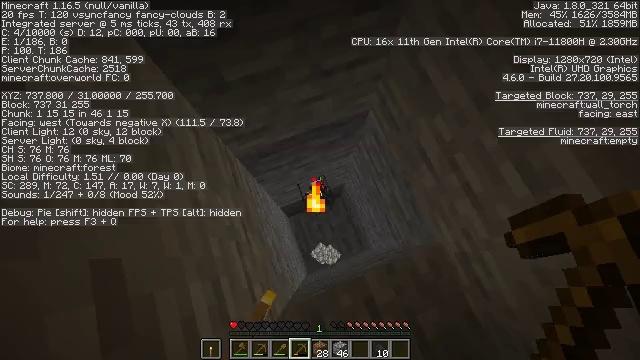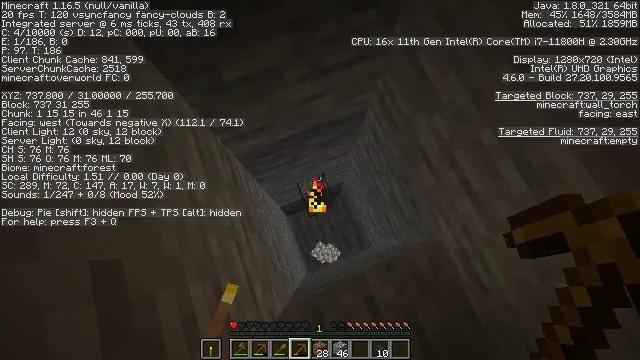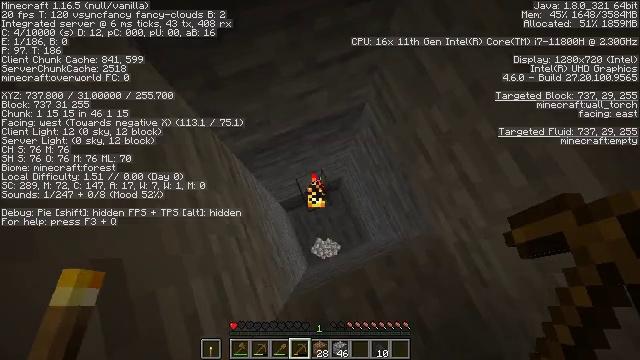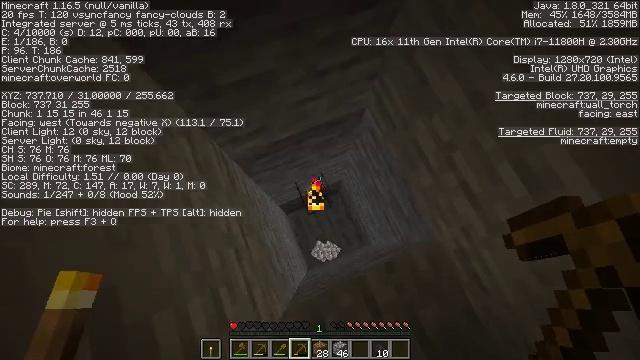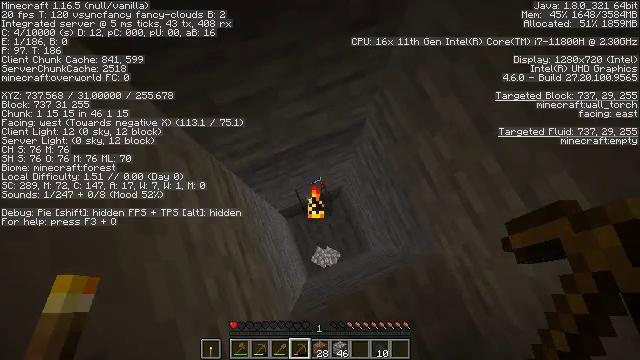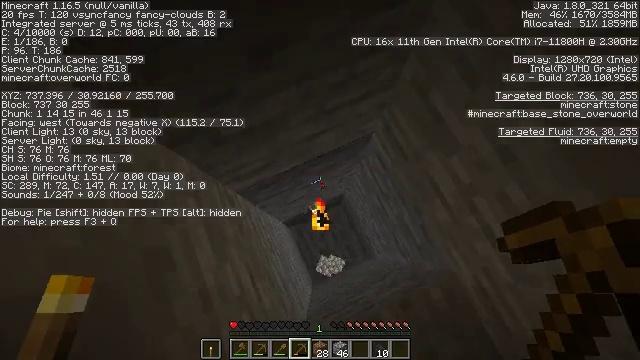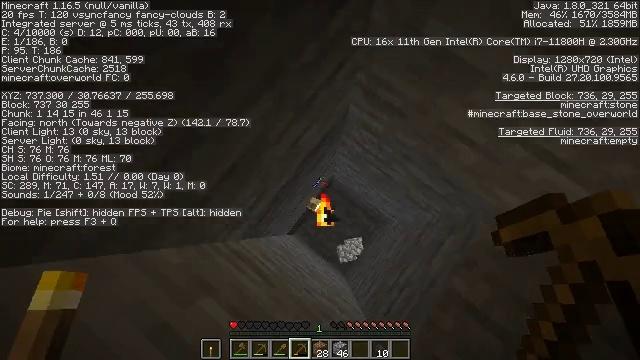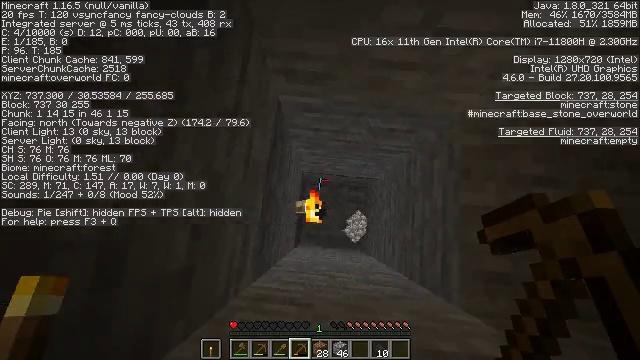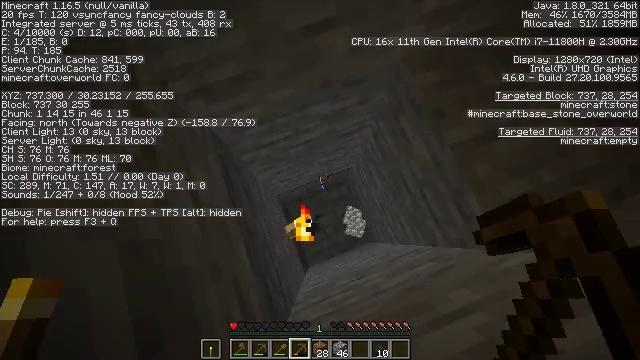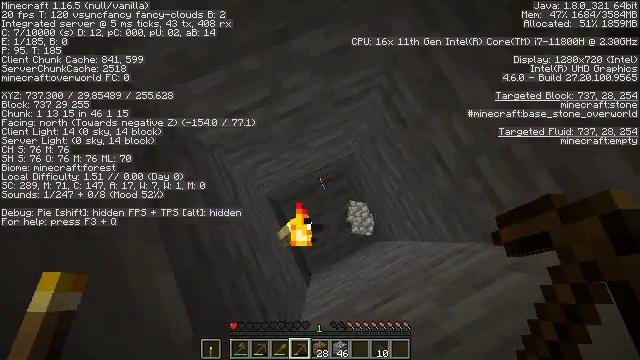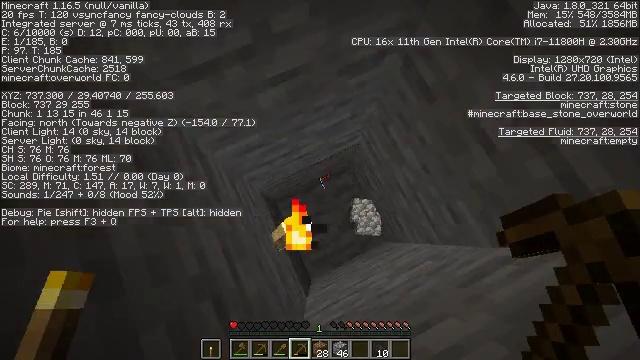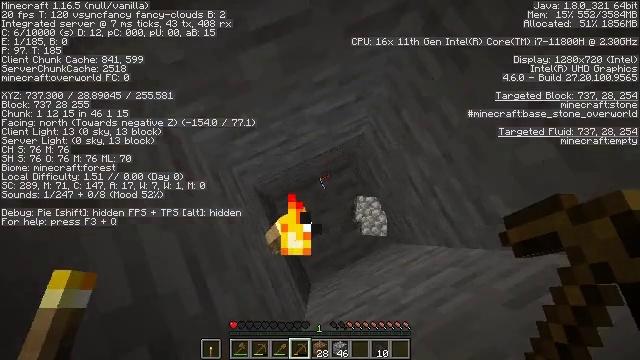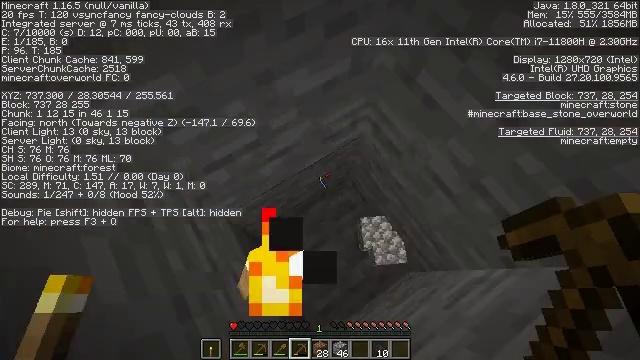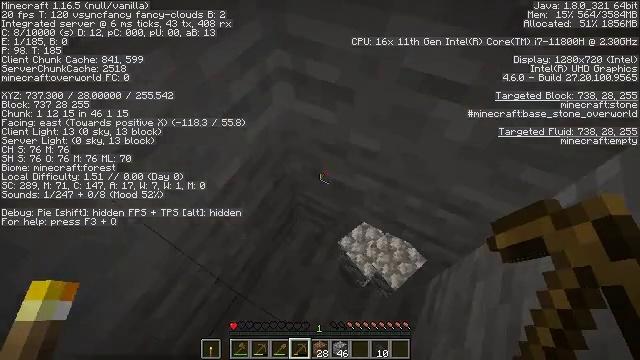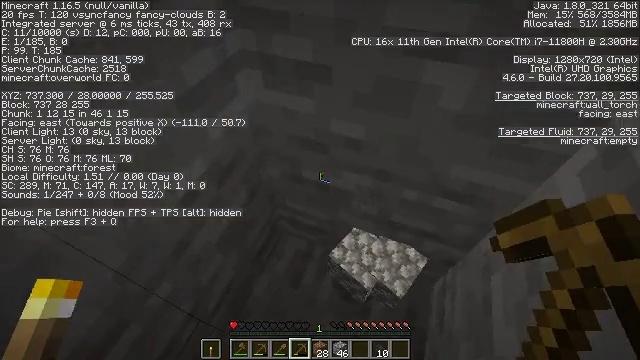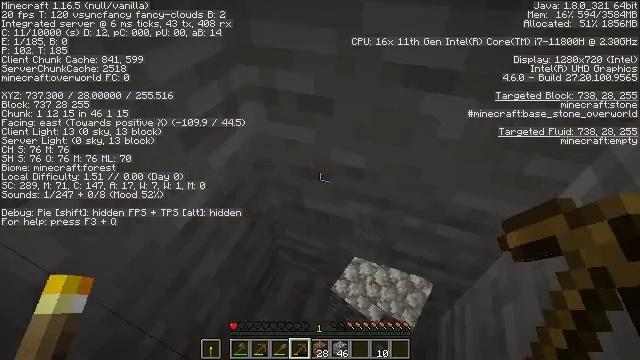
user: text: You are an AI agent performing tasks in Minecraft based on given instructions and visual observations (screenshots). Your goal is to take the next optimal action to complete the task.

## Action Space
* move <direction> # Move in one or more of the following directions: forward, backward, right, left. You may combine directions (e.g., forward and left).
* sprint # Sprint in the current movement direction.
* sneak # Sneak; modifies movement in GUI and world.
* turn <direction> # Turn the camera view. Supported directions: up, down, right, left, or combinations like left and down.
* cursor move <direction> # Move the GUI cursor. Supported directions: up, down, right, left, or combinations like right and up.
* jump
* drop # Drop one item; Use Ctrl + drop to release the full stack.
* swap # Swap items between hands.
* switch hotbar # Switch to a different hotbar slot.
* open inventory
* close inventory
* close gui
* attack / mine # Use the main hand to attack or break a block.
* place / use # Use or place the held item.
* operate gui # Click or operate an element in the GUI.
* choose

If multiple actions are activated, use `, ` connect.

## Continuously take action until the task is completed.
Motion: motion action
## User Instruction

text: Mine the wall torch to remove it.
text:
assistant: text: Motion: no_op
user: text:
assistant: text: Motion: turn right and down
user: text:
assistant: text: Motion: move forward
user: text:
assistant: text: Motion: move forward and move left
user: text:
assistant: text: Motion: move forward and move left, turn right
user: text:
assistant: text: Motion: move forward and move left, turn right and down
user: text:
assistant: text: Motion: move forward and move left, turn right
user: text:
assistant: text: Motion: move forward and move left, turn right and up
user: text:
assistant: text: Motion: turn right
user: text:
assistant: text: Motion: no_op
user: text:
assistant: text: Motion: no_op
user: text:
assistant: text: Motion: turn right and up
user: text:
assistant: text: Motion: turn right and up
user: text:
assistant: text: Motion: turn right and up
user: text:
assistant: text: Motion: turn right and up
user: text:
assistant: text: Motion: turn up, attack / mine
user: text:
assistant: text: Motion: turn right and up, attack / mine
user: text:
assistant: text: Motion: turn right and up, attack / mine
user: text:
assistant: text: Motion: attack / mine
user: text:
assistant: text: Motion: turn right, attack / mine
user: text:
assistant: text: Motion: attack / mine